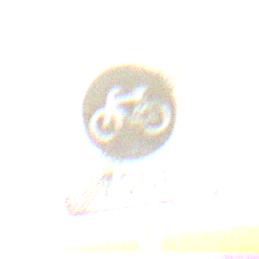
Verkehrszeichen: EndeFahrradzone
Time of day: SunriseSunset
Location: Outdoor (Nature)
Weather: Clear
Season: NotSpecified
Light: Natural